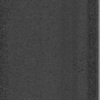
Label: dusty